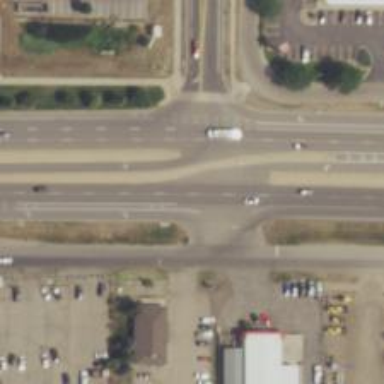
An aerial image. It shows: Trunk highway with asphalt surface and grade1 tracktype.